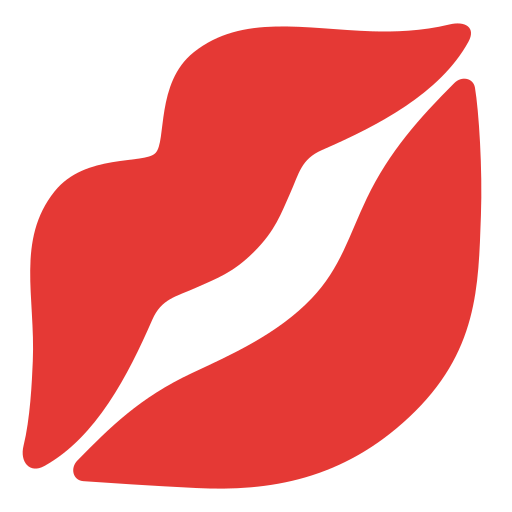
Emoji: 💋